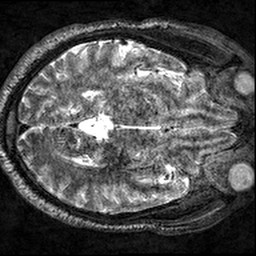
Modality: T2w
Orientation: axial
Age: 65
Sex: male
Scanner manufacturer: siemens
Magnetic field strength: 3 T
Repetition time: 3.2 s
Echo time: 0.567 s